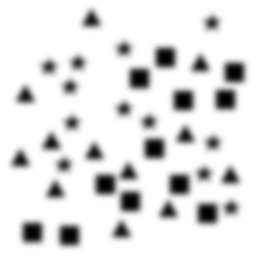
Squares: 12
Triangles: 12
Stars: 12
Total shapes: 36